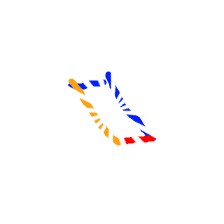
Shape: parallelogram